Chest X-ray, PA view. Patient: 30 years old, sex M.
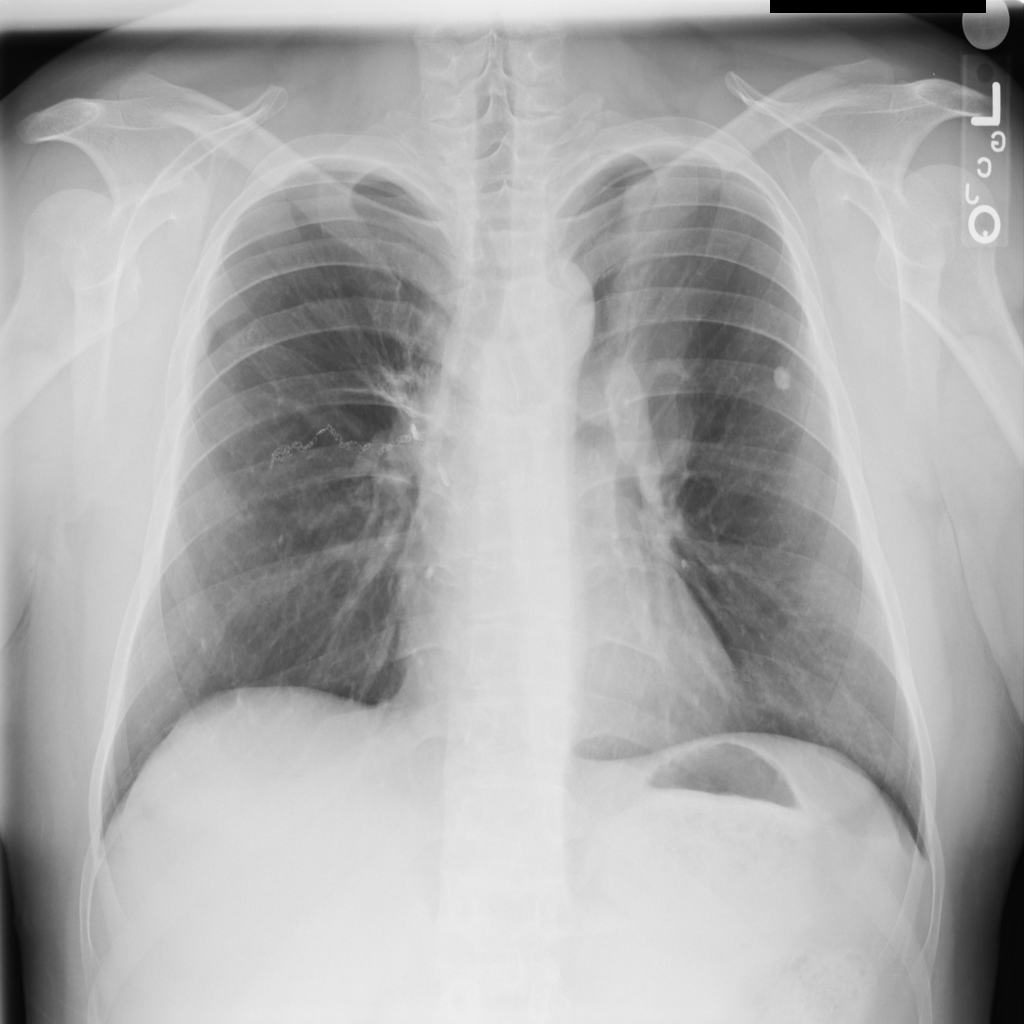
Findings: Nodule